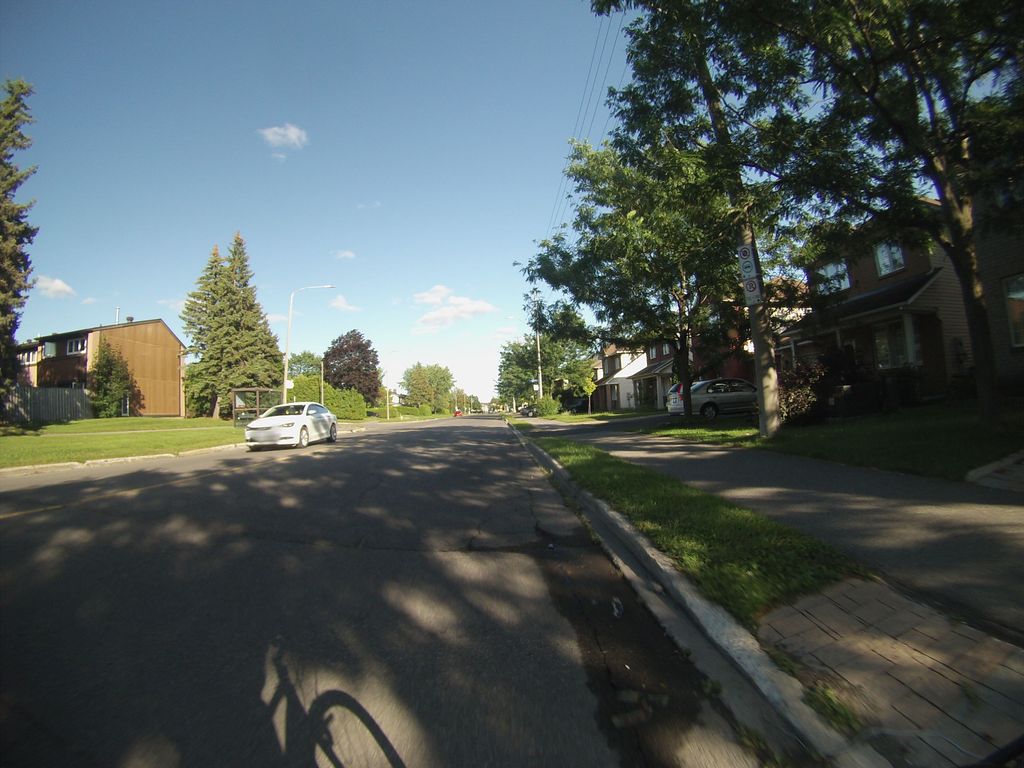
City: ottawa-gatineau